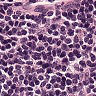
Metastatic tissue present: no